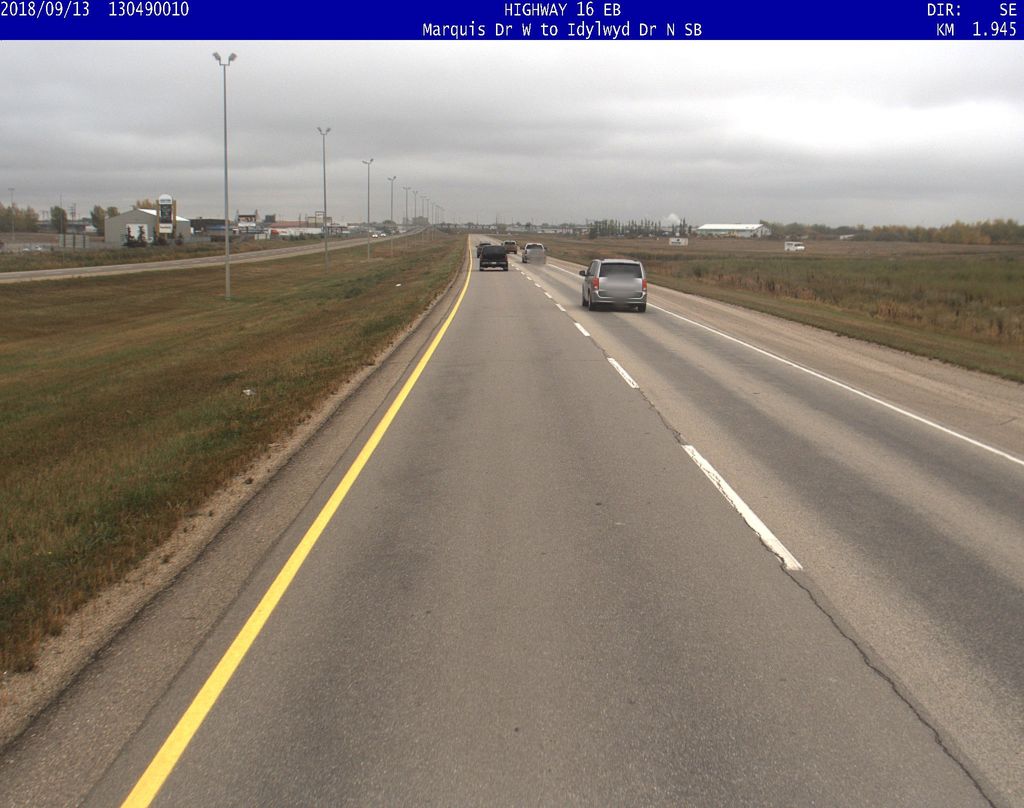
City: saskatoon